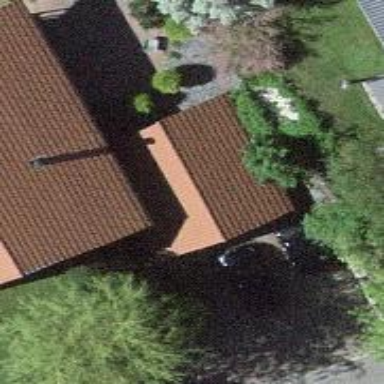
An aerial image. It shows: Garage.